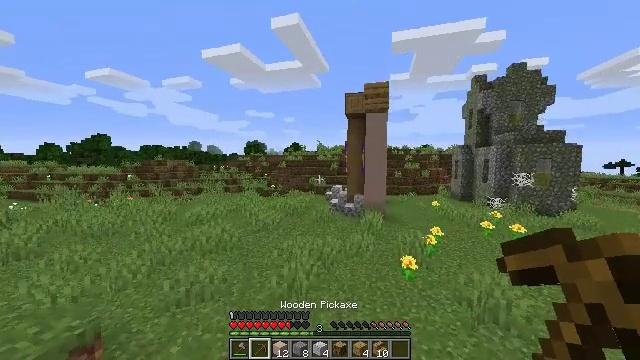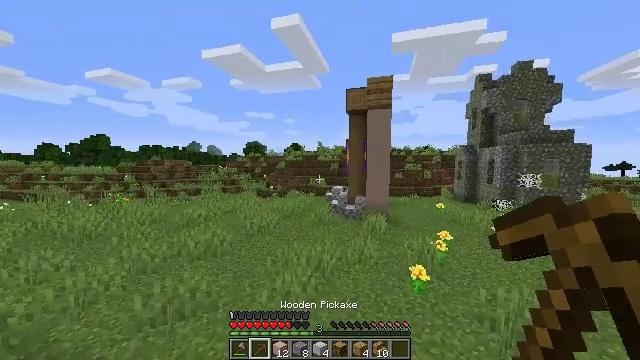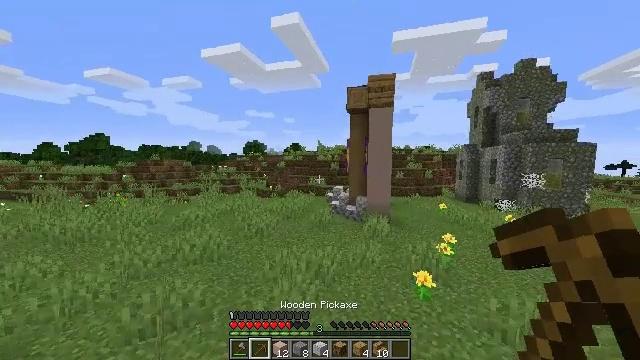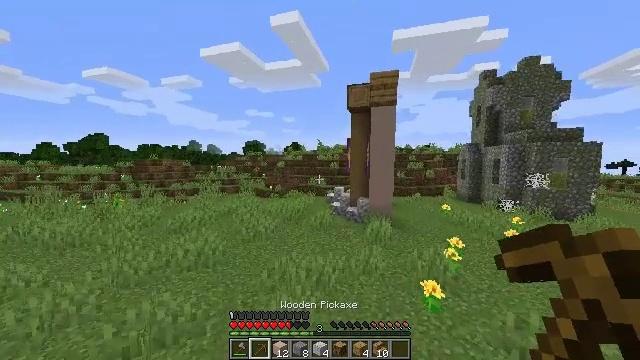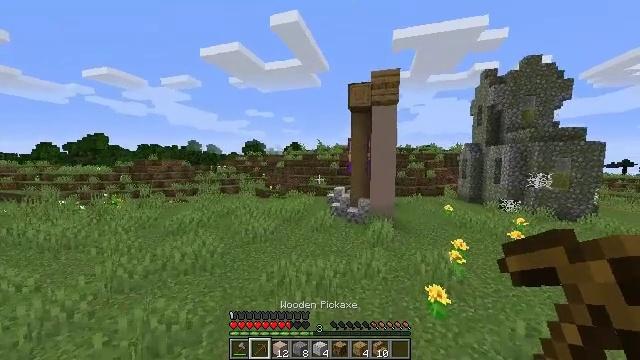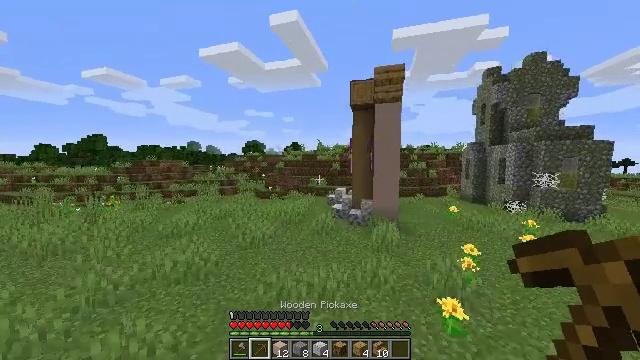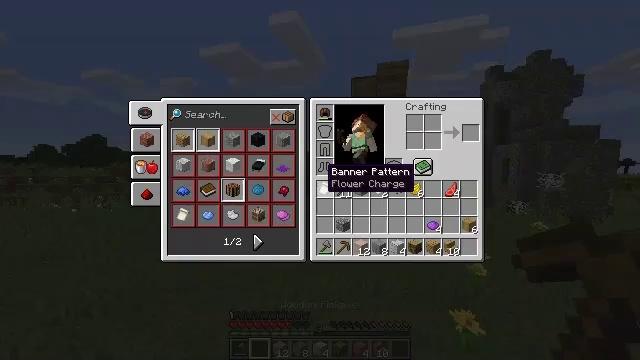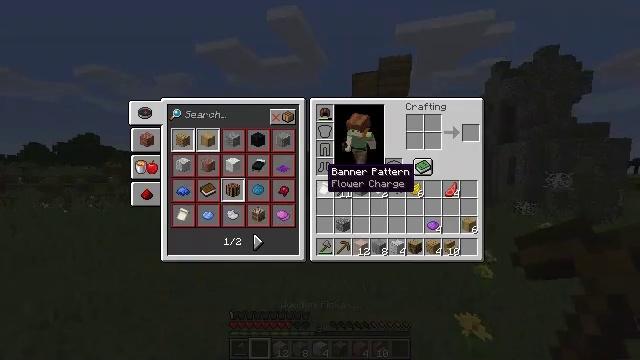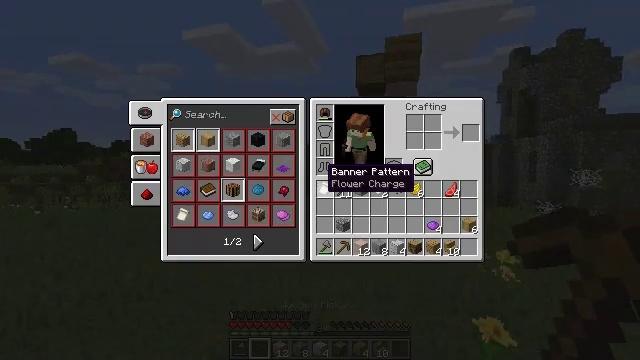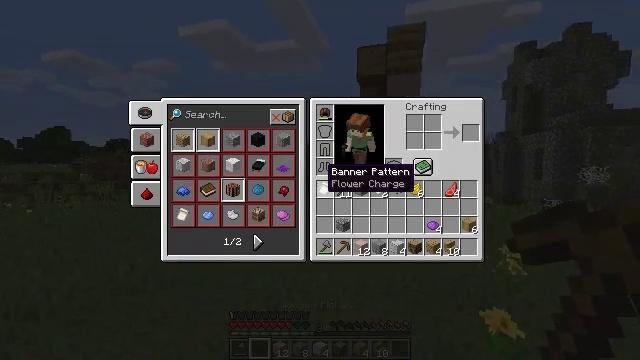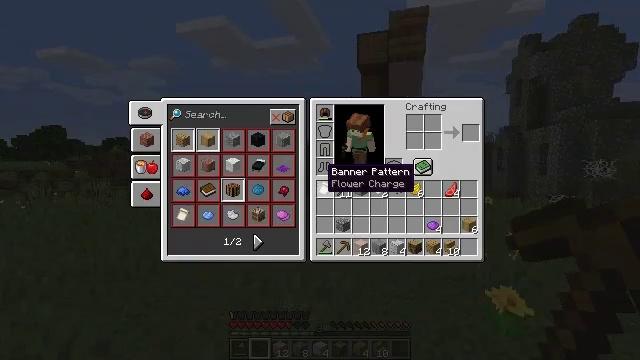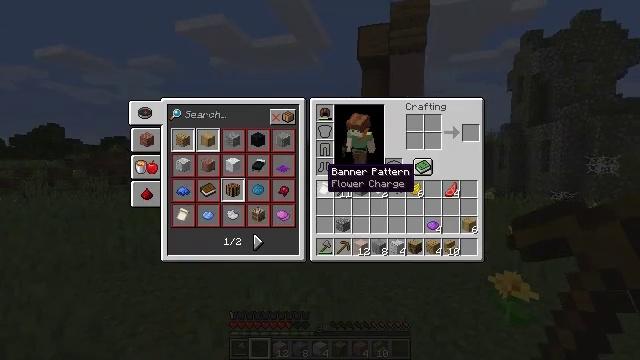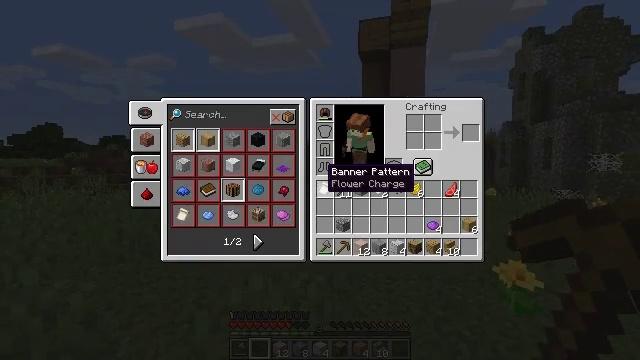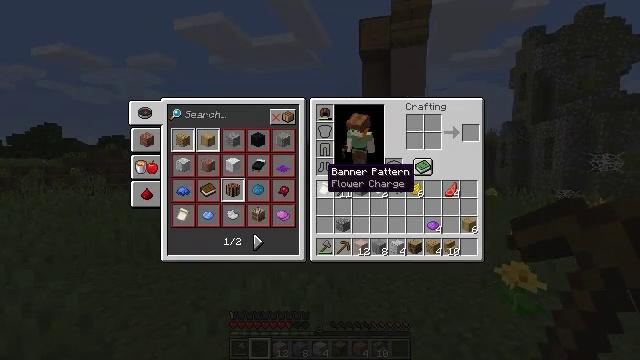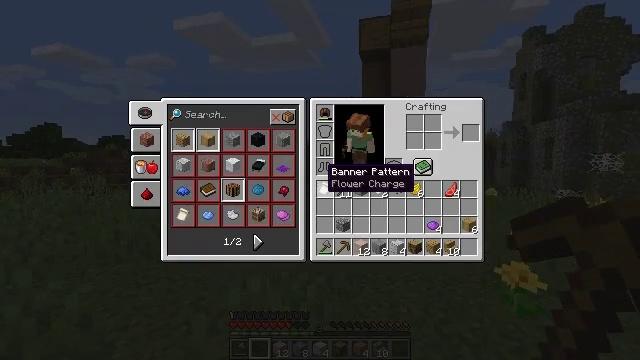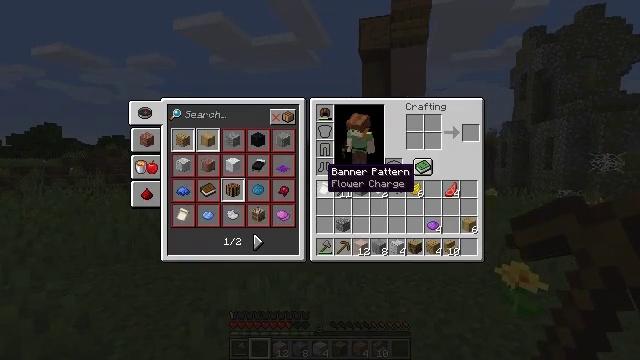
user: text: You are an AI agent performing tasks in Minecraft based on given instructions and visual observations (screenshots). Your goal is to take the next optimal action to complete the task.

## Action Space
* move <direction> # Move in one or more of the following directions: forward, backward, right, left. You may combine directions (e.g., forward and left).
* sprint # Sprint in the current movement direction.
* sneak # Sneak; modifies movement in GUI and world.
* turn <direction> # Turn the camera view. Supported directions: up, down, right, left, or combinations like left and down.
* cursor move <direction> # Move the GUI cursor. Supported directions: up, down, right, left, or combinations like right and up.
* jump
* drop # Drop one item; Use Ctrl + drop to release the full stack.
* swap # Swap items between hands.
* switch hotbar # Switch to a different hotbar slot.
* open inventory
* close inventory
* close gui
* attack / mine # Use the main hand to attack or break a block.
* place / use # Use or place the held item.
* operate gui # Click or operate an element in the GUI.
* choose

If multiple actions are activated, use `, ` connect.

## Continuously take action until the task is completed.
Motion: motion action
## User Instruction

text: Attack the diorite stairs to gather them.
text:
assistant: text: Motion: move forward
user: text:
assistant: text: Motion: move forward
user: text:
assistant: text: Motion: move forward
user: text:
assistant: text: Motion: move forward
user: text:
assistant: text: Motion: move forward
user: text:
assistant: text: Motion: move forward, open inventory
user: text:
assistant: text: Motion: move forward, open inventory
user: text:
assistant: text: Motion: move forward, open inventory
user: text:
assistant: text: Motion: move forward, open inventory
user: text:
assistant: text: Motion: move forward
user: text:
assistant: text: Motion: move forward
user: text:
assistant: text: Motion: move forward
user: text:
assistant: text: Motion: move forward
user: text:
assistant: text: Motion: move forward
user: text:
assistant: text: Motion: move forward
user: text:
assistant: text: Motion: move forward
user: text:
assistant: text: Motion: move forward, cursor move right and up
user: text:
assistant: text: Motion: move forward, cursor move right and up
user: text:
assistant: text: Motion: move forward, cursor move right
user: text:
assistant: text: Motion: move forward
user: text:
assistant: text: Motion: move forward
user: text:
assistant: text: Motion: move forward, close inventory
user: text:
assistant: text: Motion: move forward, close inventory
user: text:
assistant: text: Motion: move forward
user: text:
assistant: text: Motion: turn right and up
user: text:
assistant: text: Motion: move forward
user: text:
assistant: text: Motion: move forward
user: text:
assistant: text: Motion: move forward
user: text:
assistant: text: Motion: move forward
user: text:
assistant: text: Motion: move forward, turn left